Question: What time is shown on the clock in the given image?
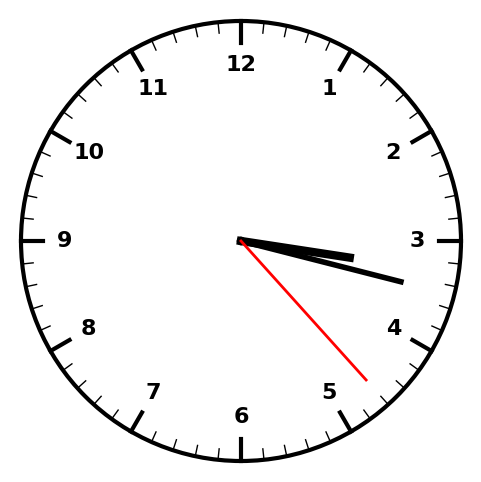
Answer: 03:17:23